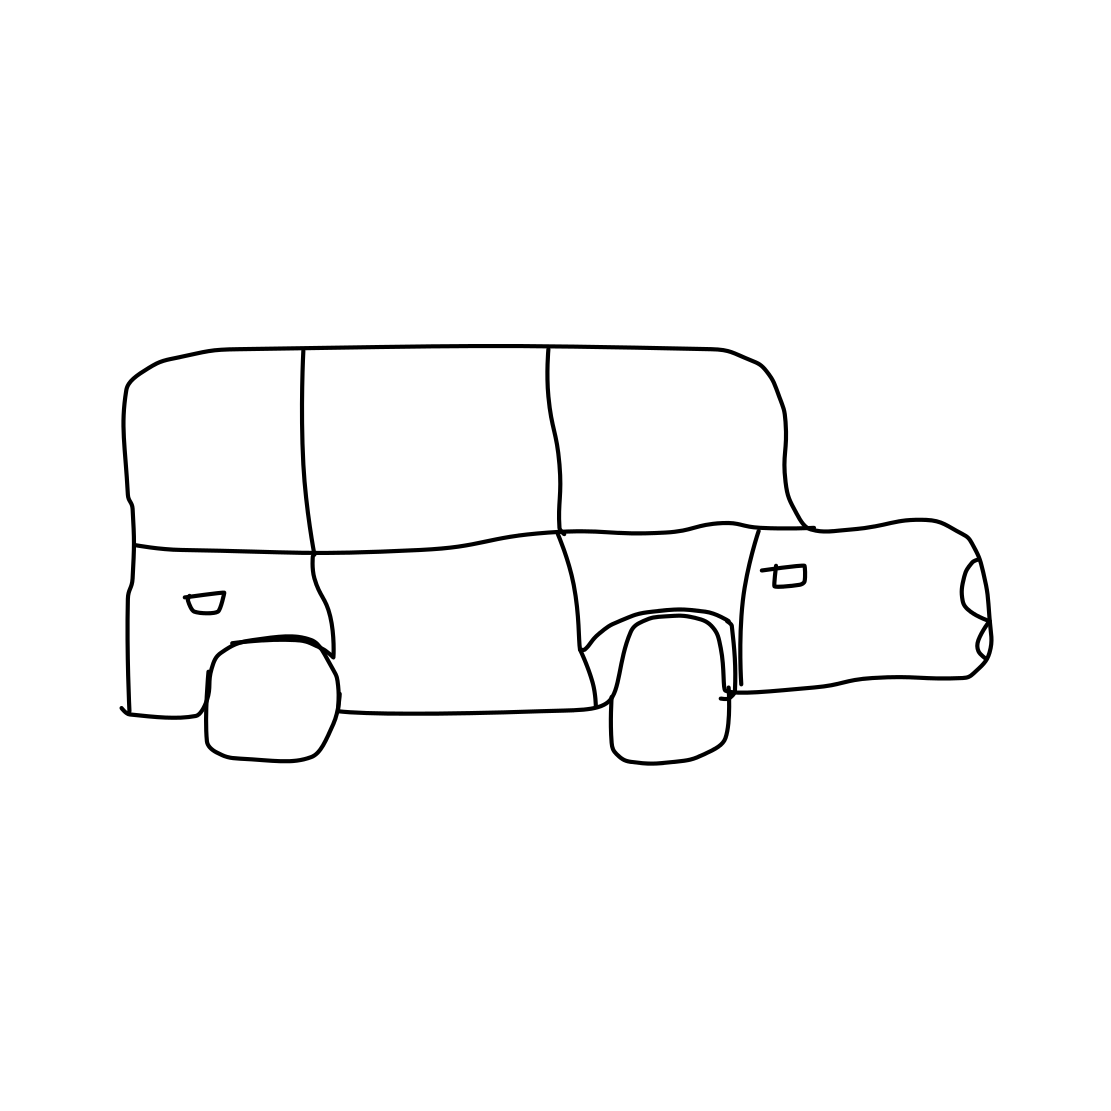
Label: suv